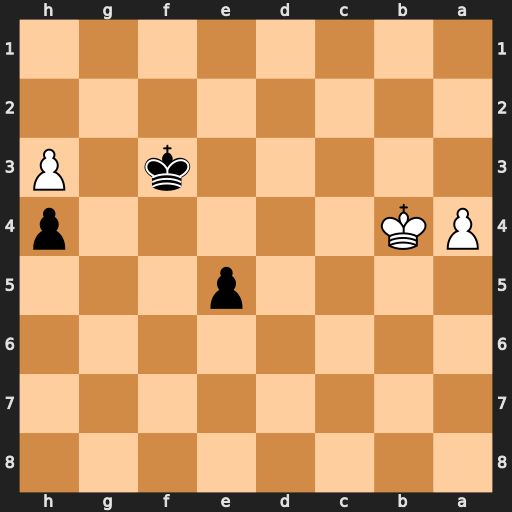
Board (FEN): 8/8/8/4p3/PK5p/5k1P/8/8
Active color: b
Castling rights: -
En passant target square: -
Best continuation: e4 a5 e3 a6 e2